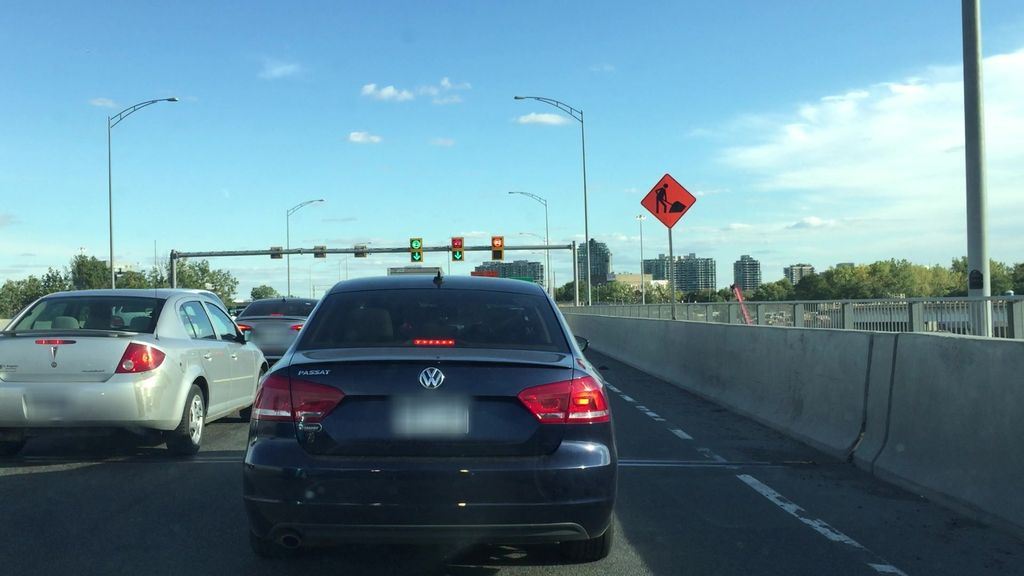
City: montreal